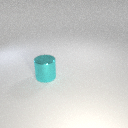
large cyan metal cylinder